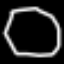
Label: octagon